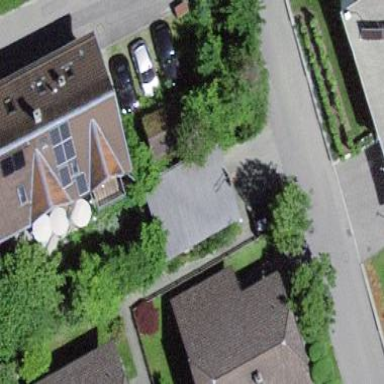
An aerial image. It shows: Flat roofed garages.